Field crop: maize
Growth stage: 2
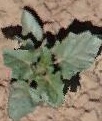
Species: datura